Question: I have some problems to show some values in bars. I want a chart like this: <URL>. I don't know what I'm missing in here.
'''
$('#myModalChart').on('shown.bs.modal', function (e) {
var data = [{
label: "Foo",
data: [
[2],
[3, 9, 12],
[6, 0, 3],
[9, 11, 12],
[12, 0, 1],
[15, 0, 2],
[18],
[3, 12, 12],
[9, 12, 12]
]
},
{
label: "Bar",
data: [
[2],
[3, 0, 5],
[6, 3, 7],
[9, 4, 11],
[12, 1, 3],
[15, 2, 5],
[18]
]
},
{
label: "Tree",
data: [
[2],
[3, 5, 9],
[6, 7, 15],
[9, 0, 4],
[12, 3, 13],
[15, 5, 17],
[15, 17, 17],
[12, 13, 13],
[6, 15, 15],
[18]
]
},];
var options = {
series: {
bars: {
show: true,
barWidth: 1
}
},
xaxis: {
align: "center",
ticks: [
[3.5, 'text1'],
[6.5, 'text2'],
[9.5, 'text3'],
[12.5, 'text4'],
[15.5, 'text5']
]
}
};
var plot = $.plot("#chart2", data, options)
});
'''
I want a chart like this, with labels in it. And I wish have in all of them.
What I'm missing?

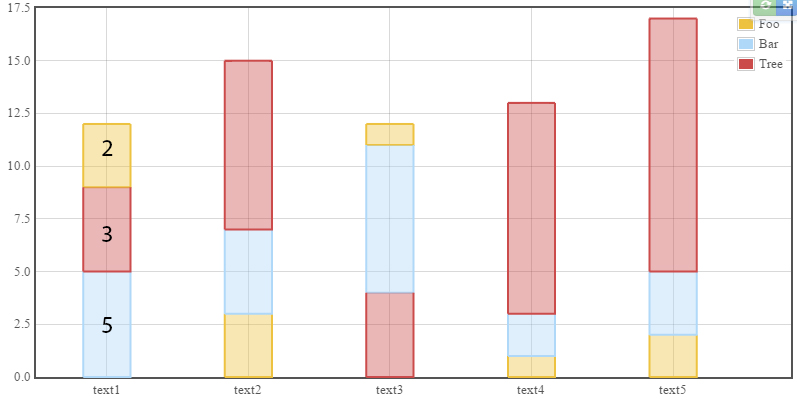
Answer: You have to create and place the data value labels yourself. How to do this can be seen in <URL>.
I created a <URL> has labels for now. you will have to adjust the position. The relevant code:
'''
$.each(plot.getData()[0].data, function (i, el) {
if (el.length > 1) {
var o = plot.pointOffset({
x: el[0],
y: el[1]
});
$('<div class="data-point-label">' + el[1] + '</div>').css({
position: 'absolute',
left: o.left + 4,
top: o.top,
'text-align': 'center',
display: 'none'
}).appendTo(plot.getPlaceholder()).fadeIn('slow');
}
});
'''
But you may also have to cleanup your data. You have multiple data points with the same x values (which means bars behind / in front of each other which leads to some being invisible). Take a look at the side-by-side and stack plugins on the <URL>.